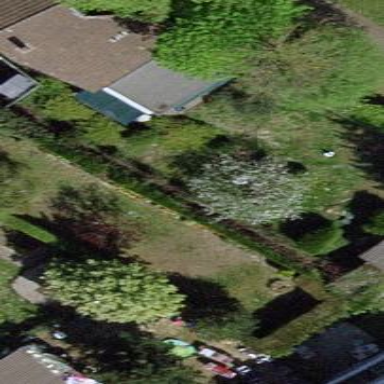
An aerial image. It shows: Garden enclosed by fence.